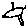
Label: fish